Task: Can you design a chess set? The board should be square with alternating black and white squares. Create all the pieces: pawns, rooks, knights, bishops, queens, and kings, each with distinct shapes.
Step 1023:
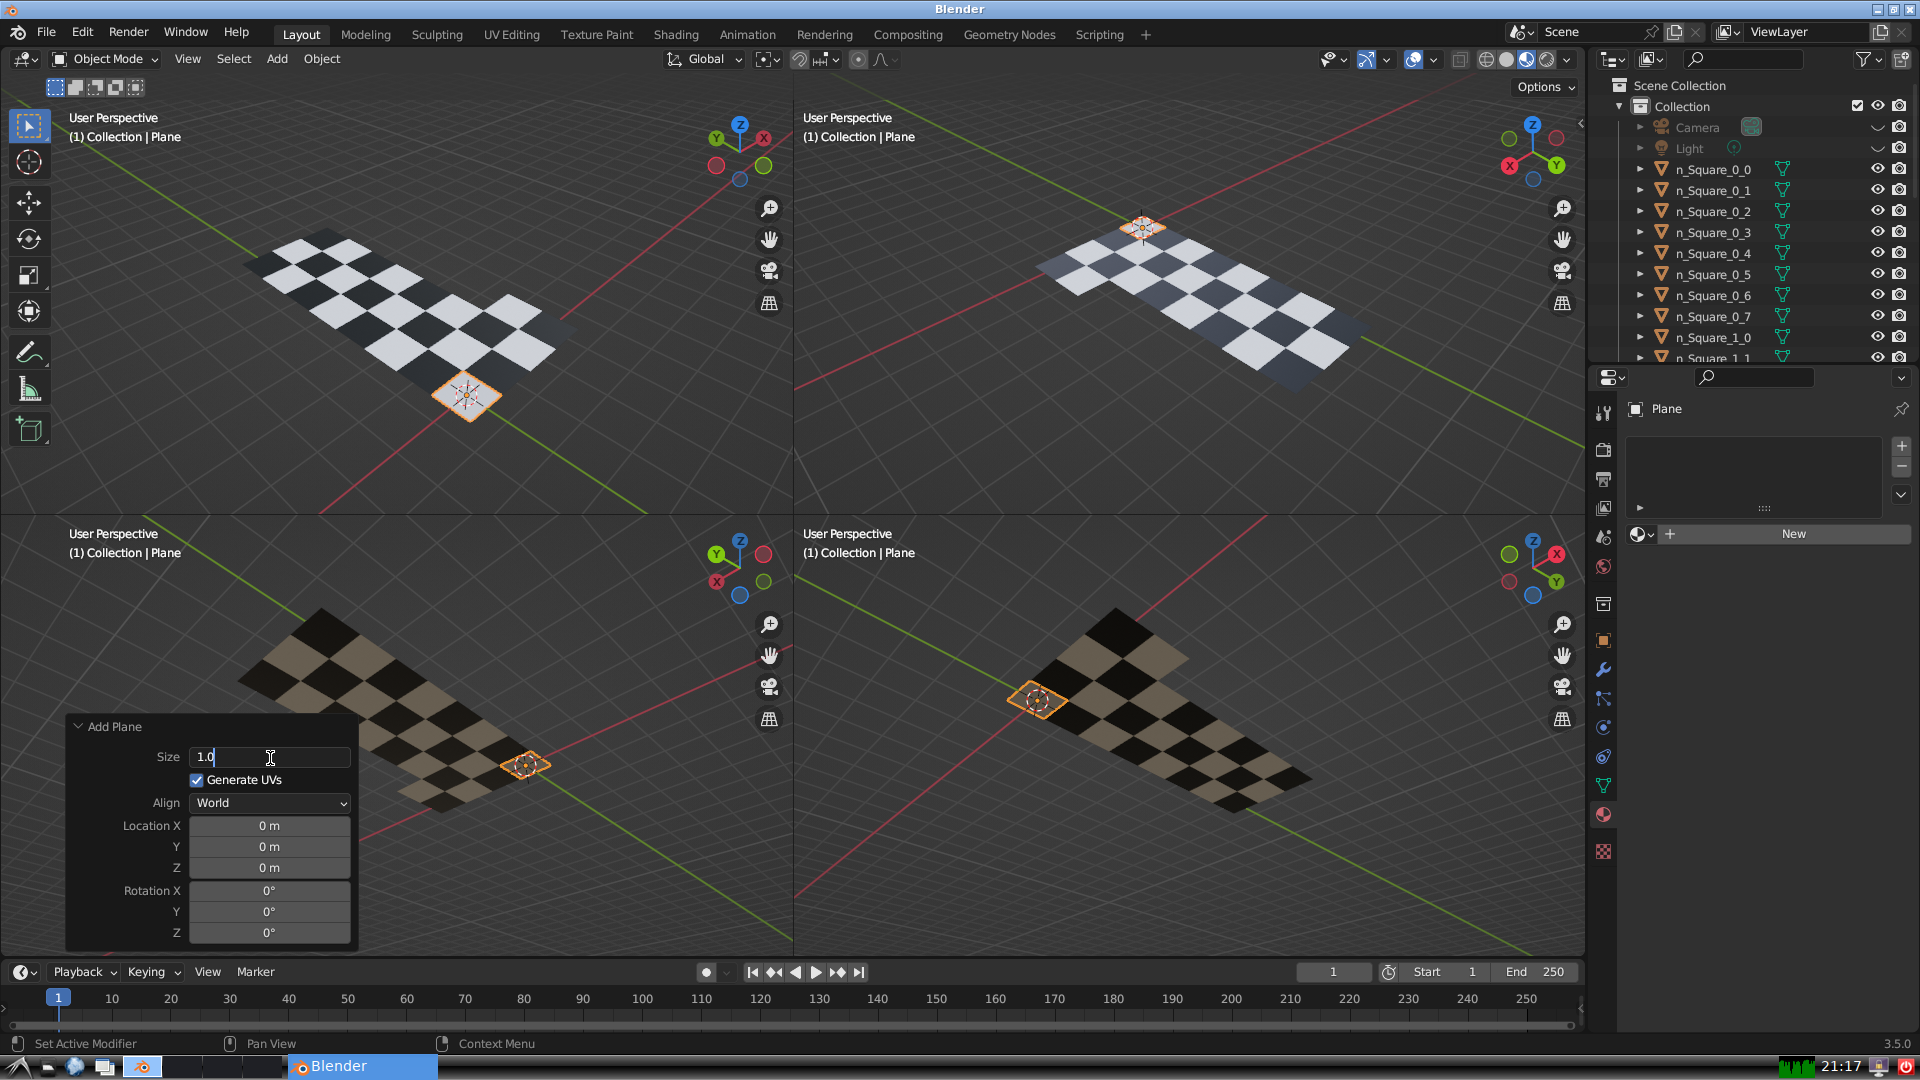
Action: {"key_press": ['Return']}